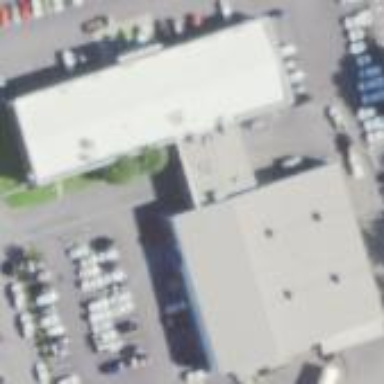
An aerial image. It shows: Building housing car shop.